【题型】选择题　【知识点】平面几何　【难度】easy
在回收、不可回收、绿色食品、节能四个标志中，是轴对称图形的是（ ）

A.

B.

C.

D.

\vspace{0.5em}
\textbf{【答案】} C
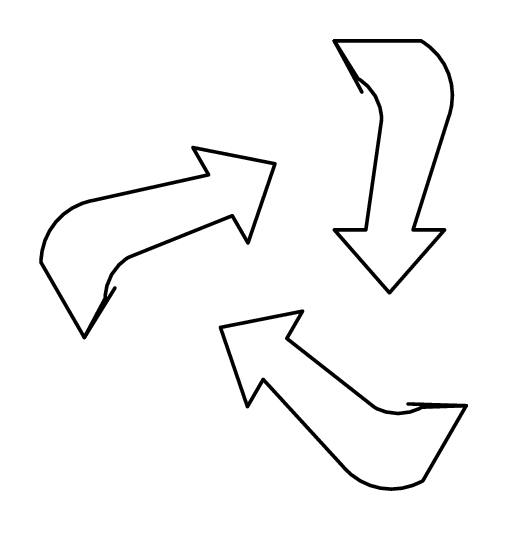
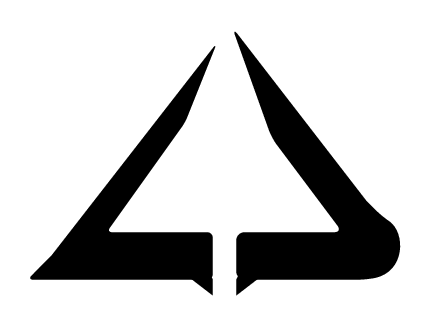
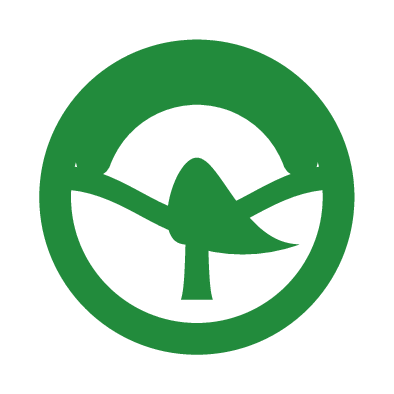
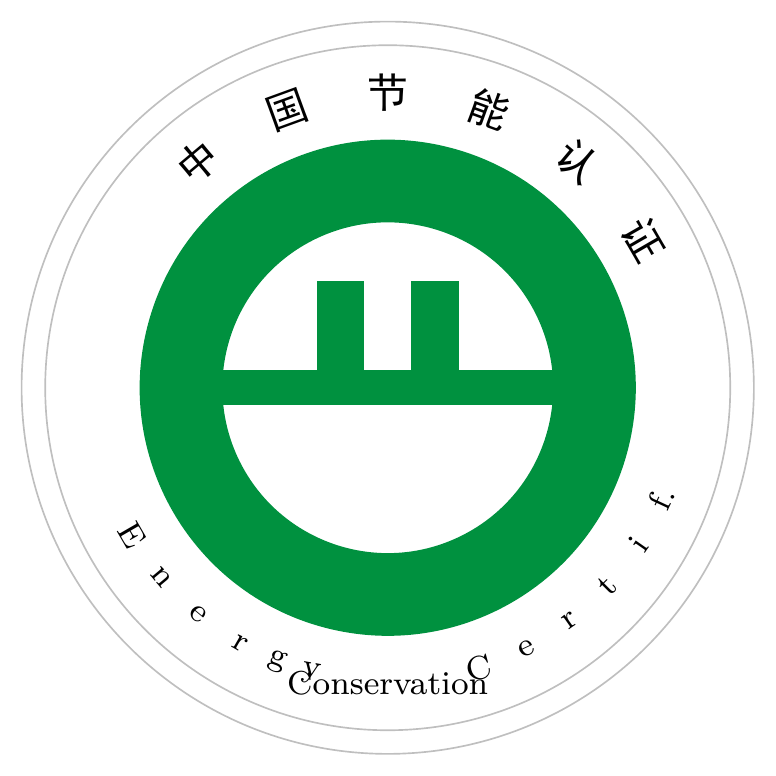
【解答】
\vspace{0.5em}
\textbf{【分析】}
本题主要考查了轴对称图形的识别，根据轴对称图形的定义进行逐一判断即可：如果一个平面图形沿一条直线折叠，直线两旁的部分能够互相重合，这个图形就叫做轴对称图形，这条直线就叫做对称轴。

\vspace{0.5em}
\textbf{【详解】}
解：A、不是轴对称图形，故此选项不符合题意；

B、不是轴对称图形，故此选项不符合题意；

C、是轴对称图形，故此选项符合题意；

D、不是轴对称图形，故此选项不符合题意；

故选：C。